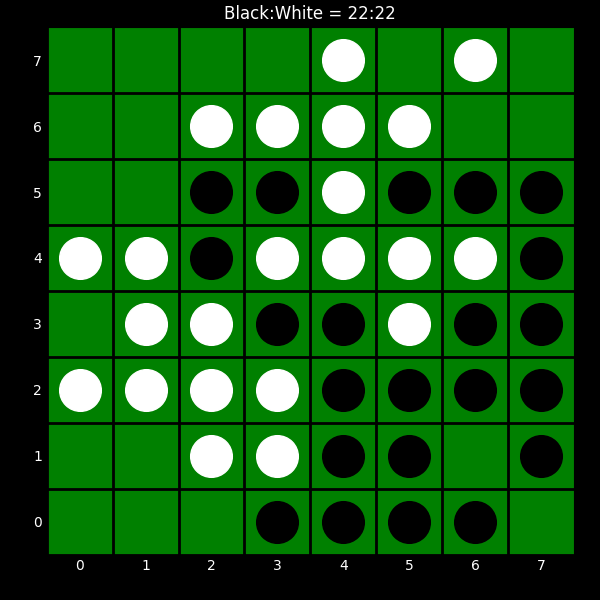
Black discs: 22
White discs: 22